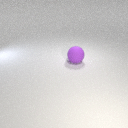
large purple rubber sphere